Question: I have created a login page which consists of a username password login button and a signup button which should be a link. I want to convert this signup(text view) to a link that can be navigated to the next page. How would I do that? For example if I click on ,it should be navigated to welcome.java..
Please help....

activity_main.xml
'''
<RelativeLayout xmlns:android="http://schemas.android.com/apk/res/android"
xmlns:tools="http://schemas.android.com/tools"
android:layout_width="match_parent"
android:layout_height="match_parent"
android:background="@drawable/bg_gradient"
android:paddingBottom="@dimen/activity_vertical_margin"
android:paddingLeft="@dimen/activity_horizontal_margin"
android:paddingRight="@dimen/activity_horizontal_margin"
android:paddingTop="@dimen/activity_vertical_margin"
tools:context=".MainActivity" >
<LinearLayout
android:id="@+id/linearLayout1"
android:layout_width="fill_parent"
android:layout_height="wrap_content"
android:layout_centerInParent="true"
android:layout_marginLeft="15dp"
android:layout_marginRight="15dp"
android:gravity="center"
android:orientation="vertical" >
<TextView
android:layout_width="wrap_content"
android:layout_height="wrap_content"
android:layout_marginBottom="40dp"
android:text="@string/welcome"
android:textColor="@color/white"
android:textSize="45dp"
android:textStyle="bold" />
<LinearLayout
android:layout_width="fill_parent"
android:layout_height="wrap_content"
android:background="@drawable/bg_form_rounded"
android:orientation="vertical" >
<EditText
android:layout_width="fill_parent"
android:layout_height="wrap_content"
android:layout_marginBottom="10dp"
android:background="@null"
android:hint="@string/email"
android:padding="5dp"
android:singleLine="true" />
<EditText
android:layout_width="fill_parent"
android:layout_height="wrap_content"
android:background="@null"
android:hint="@string/password"
android:inputType="textPassword"
android:padding="5dp" />
</LinearLayout>
<Button
android:id="@+id/button1"
android:layout_width="fill_parent"
android:layout_height="wrap_content"
android:layout_marginTop="25dp"
android:background="@drawable/bg_button_rounded"
android:text="@string/login"
android:textColor="@color/white" />
</LinearLayout>
<TextView
android:layout_width="fill_parent"
android:layout_height="wrap_content"
android:layout_alignParentBottom="true"
android:layout_marginBottom="25dp"
android:gravity="center_horizontal"
android:text="@string/signup"
android:autoLink="web"
android:textColor="@color/white" />
</RelativeLayout>
'''
mainactivity.java
'''
package com.example.internationalization12;
import android.app.Activity;
import android.os.Bundle;
public class MainActivity extends Activity {
@Override
protected void onCreate(Bundle savedInstanceState) {
super.onCreate(savedInstanceState);
setContentView(R.layout.activity_main);
//getActionBar().hide();
}
}
'''
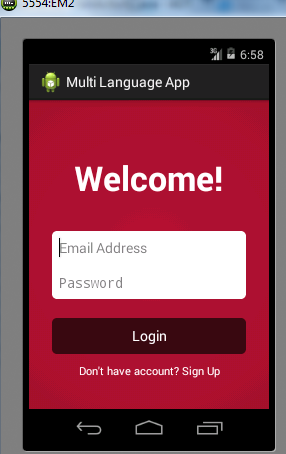
Answer: You have to setOnTouchListener to the TextView. Here I give you an example:
'''
public class MainActivity extends Activity implements View.OnTouchListener {
private TextView tv1;
@Override
public void onCreate(Bundle savedInstanceState) {
super.onCreate(savedInstanceState);
setContentView(R.layout.activity_main);
tv1 = (TextView) findViewById(R.id.tv1);
tv1.setOnTouchListener(this);
}
@Override
public boolean onTouch(View v, MotionEvent event) {
// HERE YOU HAVE TO CHECK WHICH ID IS SELECTED, IF YOU HAVE MORE THAN ONE,
// AND WHICH EVENT HAS THE USER DONE.
// IN YOUR CASE.. OPEN WEBSITE LIKE THIS:
Intent browserIntent = new Intent(Intent.ACTION_VIEW, Uri.parse("http://www.google.com"));
startActivity(browserIntent);
return true;
}
}
'''